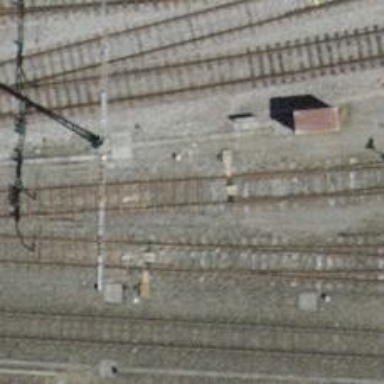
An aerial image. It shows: Yard with single rail track. The railway track is electrified with contact line for service purposes.